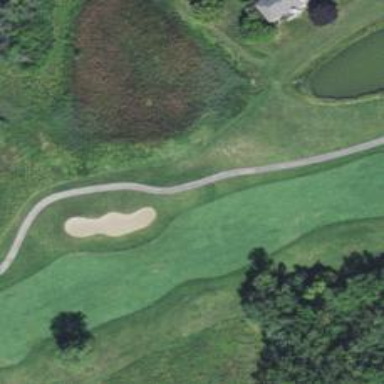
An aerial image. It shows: Golf hole.